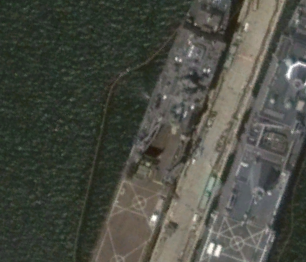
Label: combat